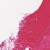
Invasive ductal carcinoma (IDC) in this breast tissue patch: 0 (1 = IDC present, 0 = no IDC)